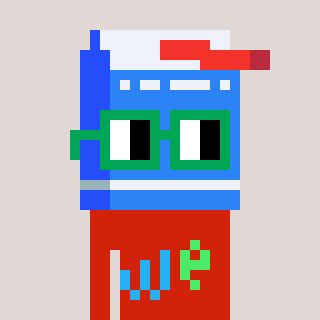
a pixel art character with square green glasses, a milk-shaped head and a red-colored body on a warm background